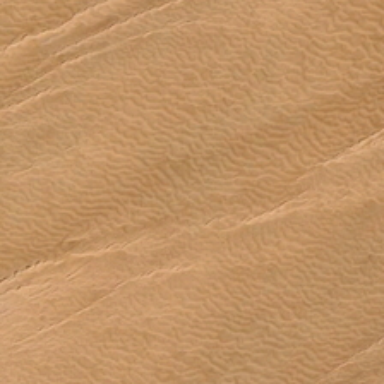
Several ripples are in a piece of yellow desert .